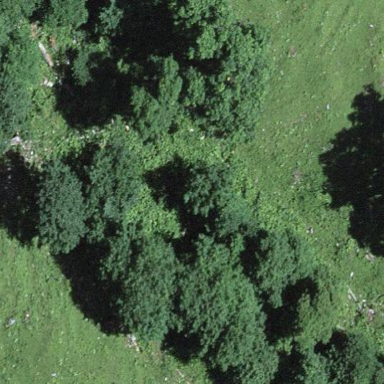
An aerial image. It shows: Forest area.